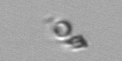
Label: Chaetoceros